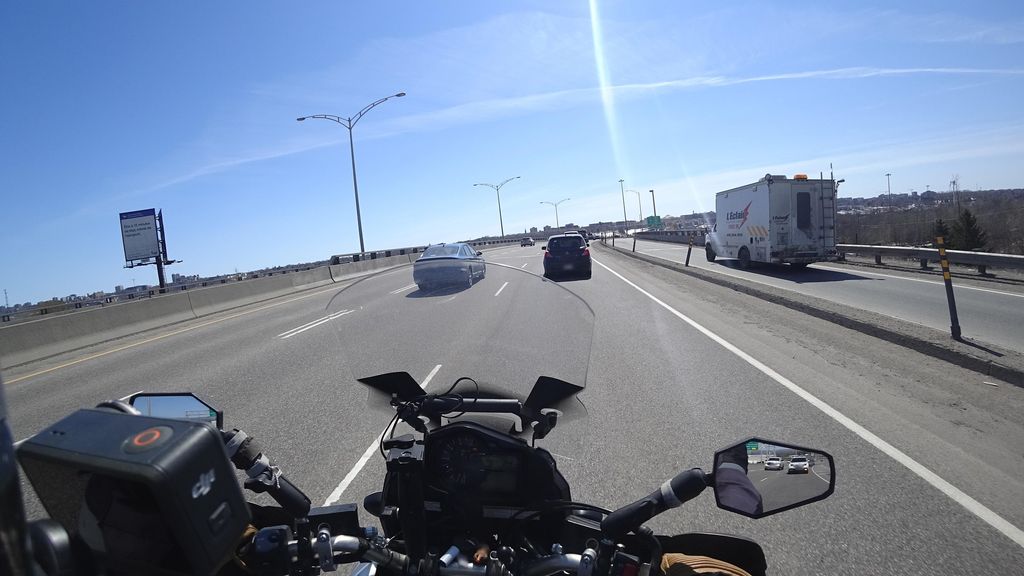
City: quebec_city